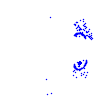
Particle: kaon